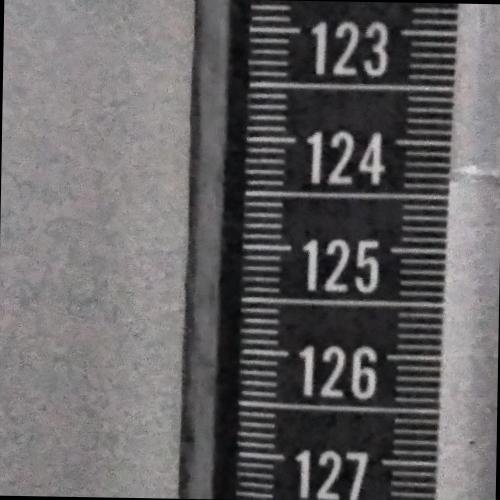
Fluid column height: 124.3 cm